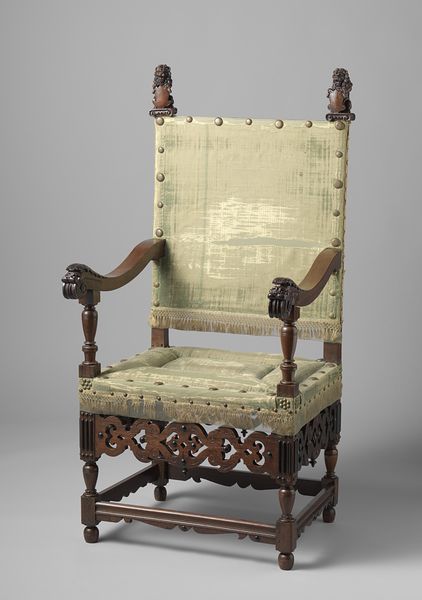
Titel: Armstoel van palissanderhout, versierd met ebbenhout
Standort: Amsterdam
Institution: Rijksmuseum
Schlagwörter: brun, chaise, bois, tissus, or, clou, accoudoir, clous, sculpté, dechiree